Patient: sex F, age 60
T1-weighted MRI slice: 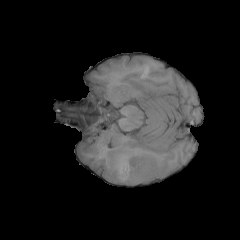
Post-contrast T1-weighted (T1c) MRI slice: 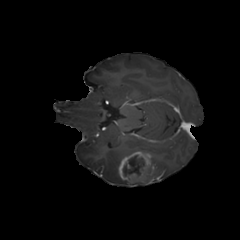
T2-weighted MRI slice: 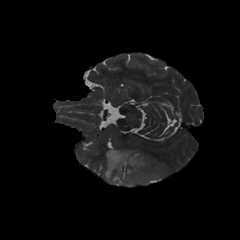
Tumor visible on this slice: yes
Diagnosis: Glioblastoma, IDH-wildtype
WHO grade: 4